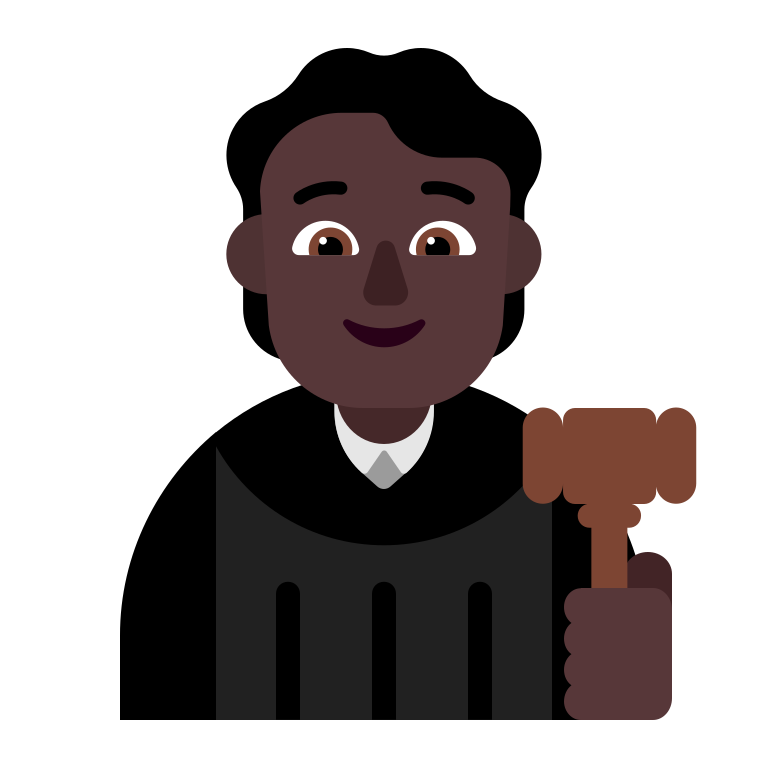
judge flat dark